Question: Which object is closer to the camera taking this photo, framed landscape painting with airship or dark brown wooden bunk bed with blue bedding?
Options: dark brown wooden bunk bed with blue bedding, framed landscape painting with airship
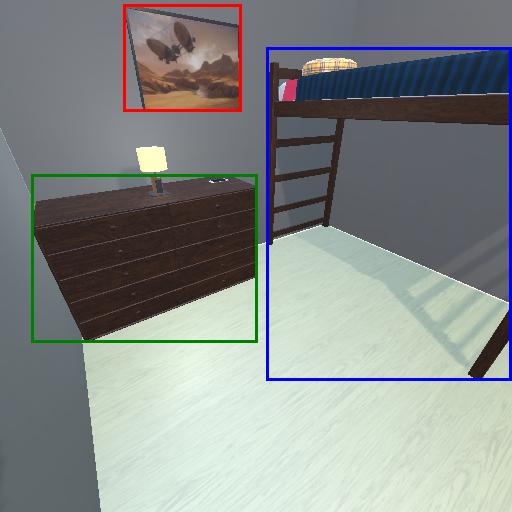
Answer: dark brown wooden bunk bed with blue bedding